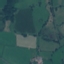
Label: Pasture